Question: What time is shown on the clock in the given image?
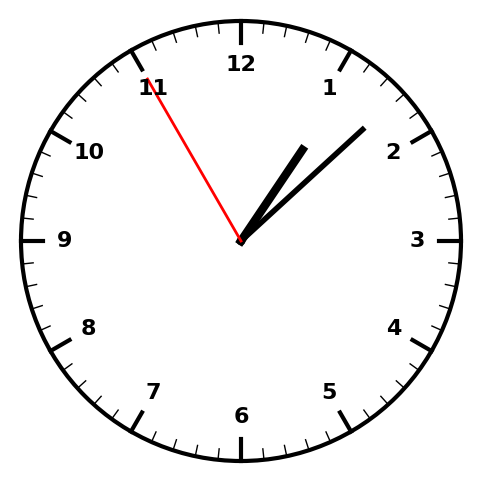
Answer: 01:07:55